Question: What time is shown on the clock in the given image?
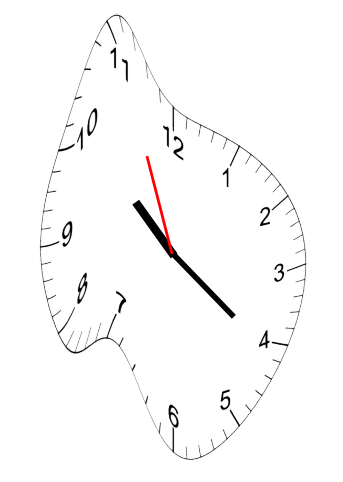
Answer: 10:20:56